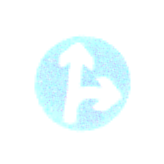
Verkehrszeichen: VorgeschriebeneFahrtrichtungGeradeausOderRechts
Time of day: MorningAfternoon
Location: Outdoor (Nature)
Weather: Clear
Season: NotSpecified
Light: Natural